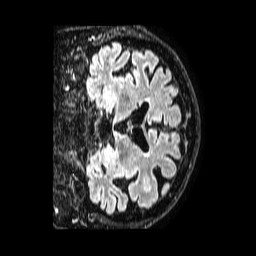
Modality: FLAIR
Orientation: coronal
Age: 80
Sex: male
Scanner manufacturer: philips
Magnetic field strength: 1.5 T
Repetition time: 4.8 s
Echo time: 0.3 s